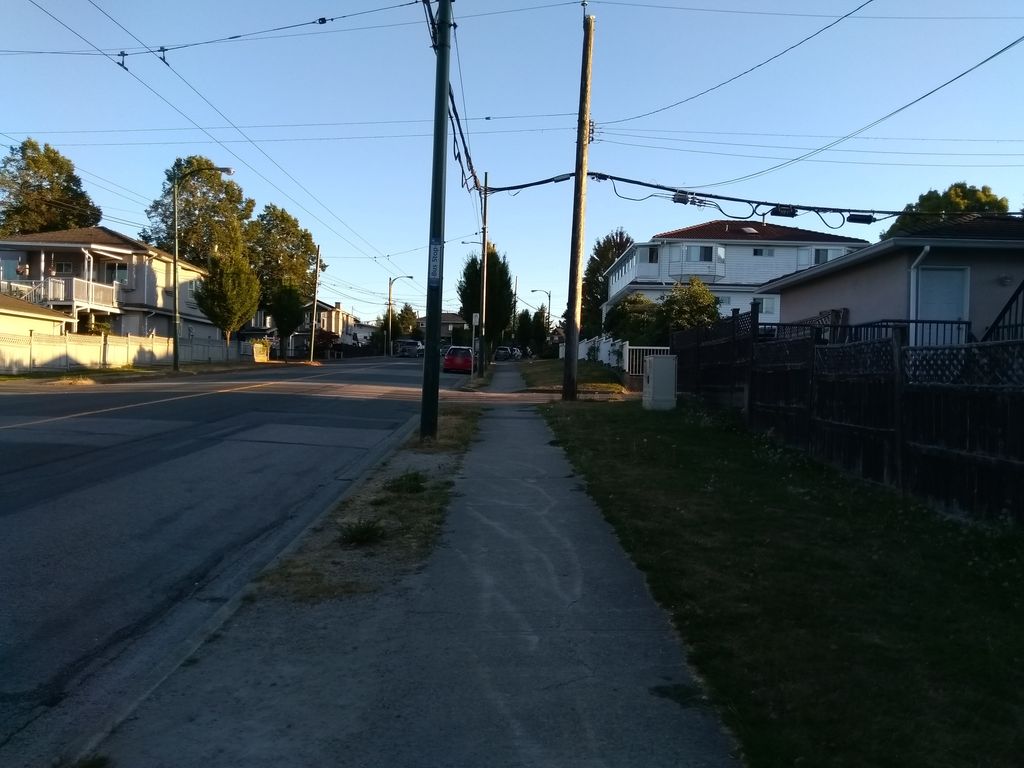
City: vancouver